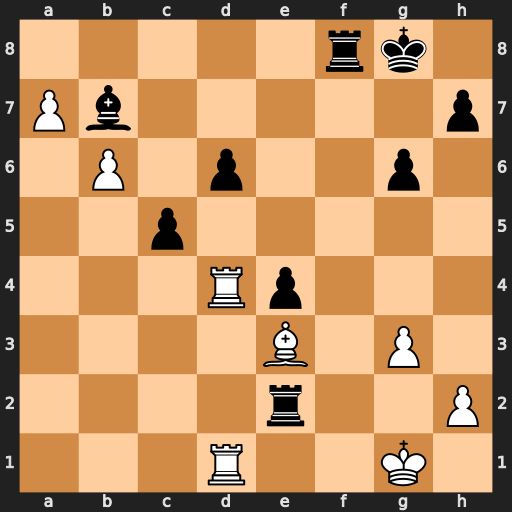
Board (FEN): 5rk1/Pb5p/1P1p2p1/2p5/3Rp3/4B1P1/4r2P/3R2K1
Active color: w
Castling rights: -
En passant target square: -
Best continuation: Rxd6 Rxe3 Rd7